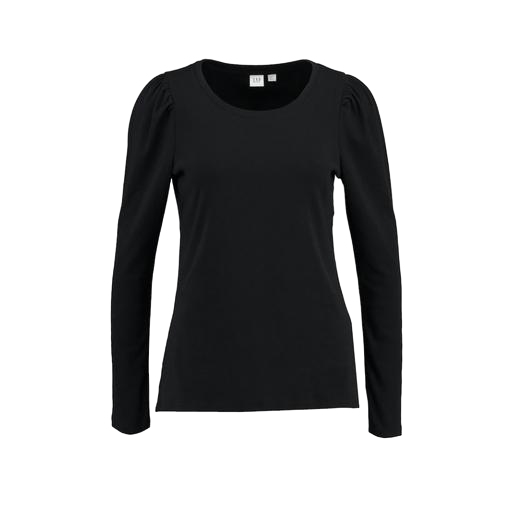
black women's long sleeve t-shirt, long-sleeve t-shirt only macy, black long sleeve oleander jersey tee, white background